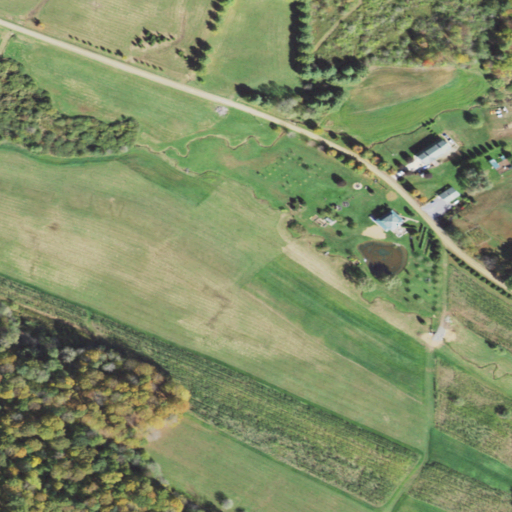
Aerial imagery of valley in Pennsylvania named Collins Hollow containing pasture, deciduous forest, open development, low intensity development, and mixed forest